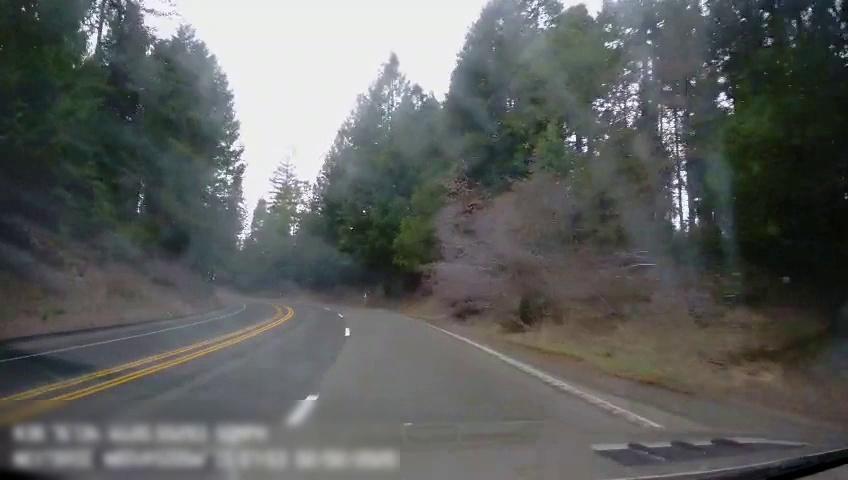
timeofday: Day
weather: Cloudy
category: Drivable Space
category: Lanes | Opposite Lane
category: Lanes | Opposite Lane
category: Lanes | Alternate Lane
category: Lanes | Current Lane
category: Lanes | Current Lane